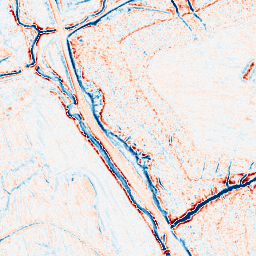
Category: edge_preserving
Decomposition family: anisotropic_diffusion
Decomposition parameters: iterations: 10
kappa: 30
gamma: 0.15
Upsampling method: sinc_hamming
Upsampling parameters: scale: 2
kernel_size: 4
Upsampling scale: 2